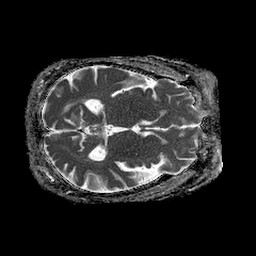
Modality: ADC
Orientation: axial
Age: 61
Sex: male
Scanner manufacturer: philips
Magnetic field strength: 1.5 T
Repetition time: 4.6 s
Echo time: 0.08709 s